Group 1:
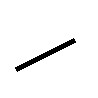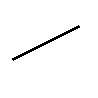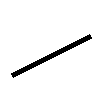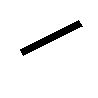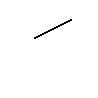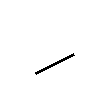
Group 2:
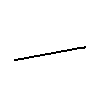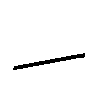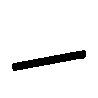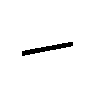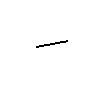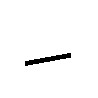
Rule separating the two groups: Some slope vs. another slope.
Concepts: line_slope, specific_value, specificity
Author: Harry E. Foundalis